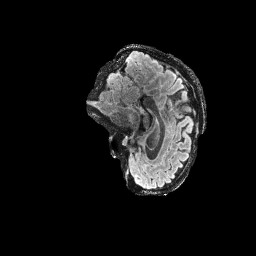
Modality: FLAIR
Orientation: sagittal
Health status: ill
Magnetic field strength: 3 T